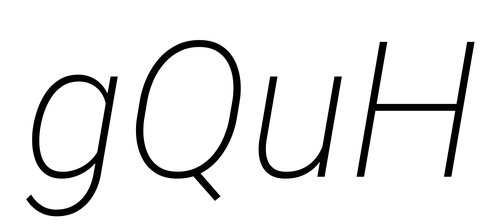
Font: Roboto-Italic_ExtraLight_Italic